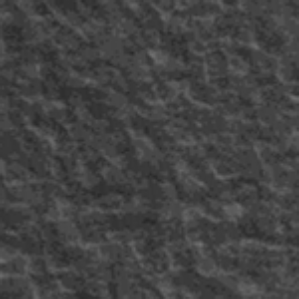
Label: frost